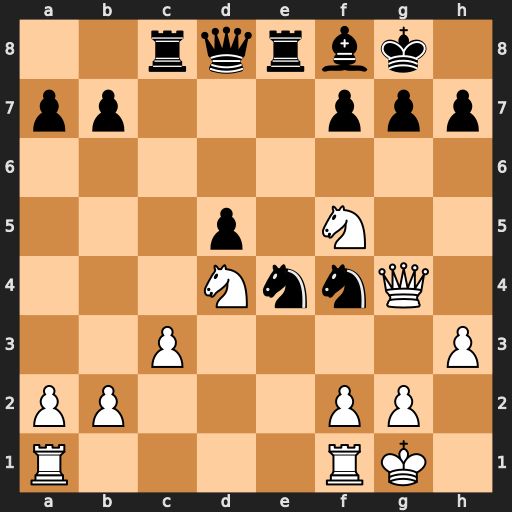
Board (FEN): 2rqrbk1/pp3ppp/8/3p1N2/3NnnQ1/2P4P/PP3PP1/R4RK1
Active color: w
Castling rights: -
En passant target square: -
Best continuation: Nh6+ Kh8 Nxf7+